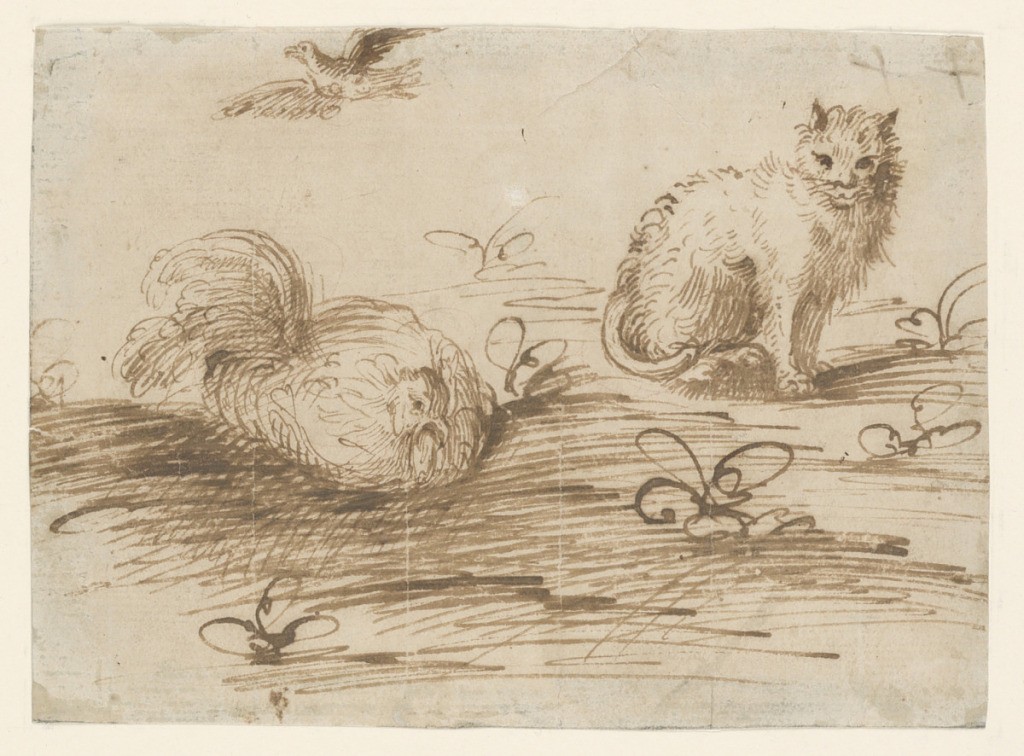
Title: A Cat and a Setting Hen
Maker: Agostino Carracci, Italian, 1557 – 1602
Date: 1575–1600
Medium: Pen and brown ink on cream laid paper
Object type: Drawing
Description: A setting hen is on the left, and a bird flies directly above. On the right a placid-looking cat is staring forward. A few scattered plants emerge from the ground.